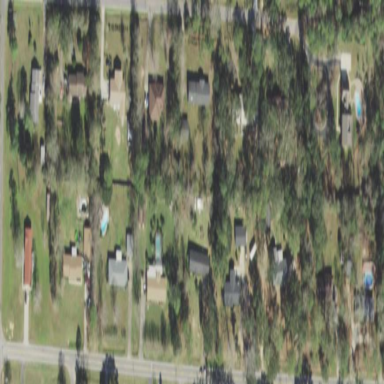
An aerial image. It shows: Residential area composed of single-family homes.